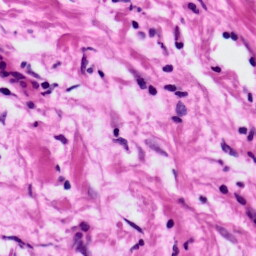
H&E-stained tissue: Ovarian